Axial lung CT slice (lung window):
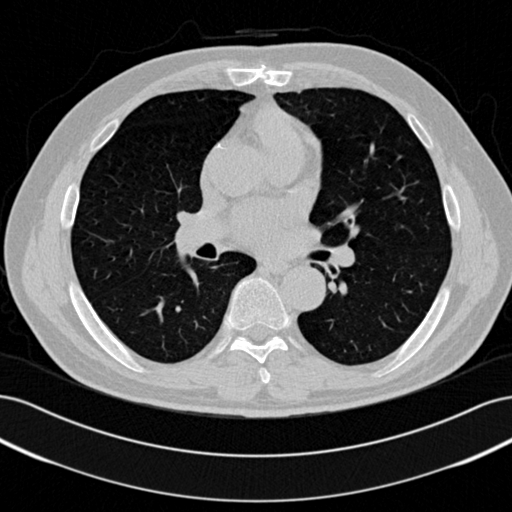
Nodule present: no